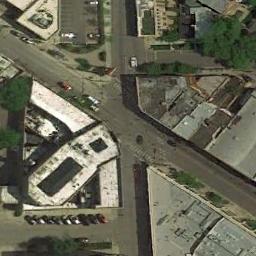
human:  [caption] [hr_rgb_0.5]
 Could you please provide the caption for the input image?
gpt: There is a blue building at the top left corner of the intersection .

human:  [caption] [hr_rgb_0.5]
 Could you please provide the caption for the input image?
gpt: There are several moving vehicles on the slanted intersection of the intersection, And there are many buildings and some trees around the intersection .

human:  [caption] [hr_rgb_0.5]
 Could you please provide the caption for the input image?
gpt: An intersection with sparse traffic is between some buildings .

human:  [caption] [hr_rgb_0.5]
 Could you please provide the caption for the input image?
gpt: There are a lot of buildings beside the intersection .

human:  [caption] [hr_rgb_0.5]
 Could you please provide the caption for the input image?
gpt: There are some buildings around the intersection .